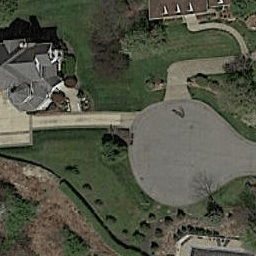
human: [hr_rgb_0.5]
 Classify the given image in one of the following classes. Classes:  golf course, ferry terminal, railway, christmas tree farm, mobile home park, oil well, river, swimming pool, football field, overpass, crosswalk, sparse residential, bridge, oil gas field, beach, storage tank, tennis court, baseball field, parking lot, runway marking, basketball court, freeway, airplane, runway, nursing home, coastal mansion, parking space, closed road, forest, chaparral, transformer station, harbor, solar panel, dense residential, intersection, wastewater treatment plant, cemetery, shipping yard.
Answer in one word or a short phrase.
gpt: closed road